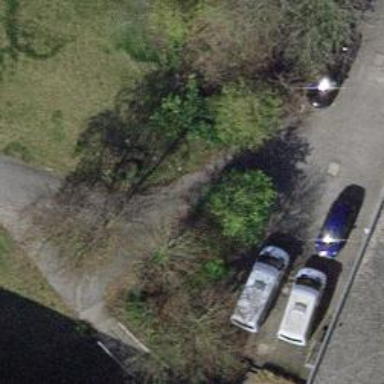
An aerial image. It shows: Asphalt footway.